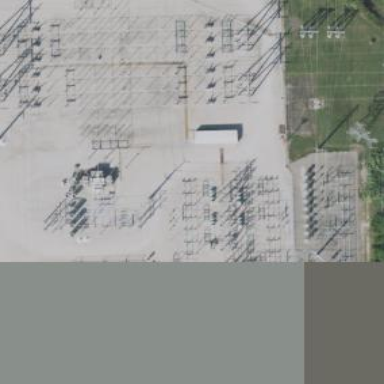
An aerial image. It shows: Outdoor power substation enclosed by fence. The substation operates at the transmission level.